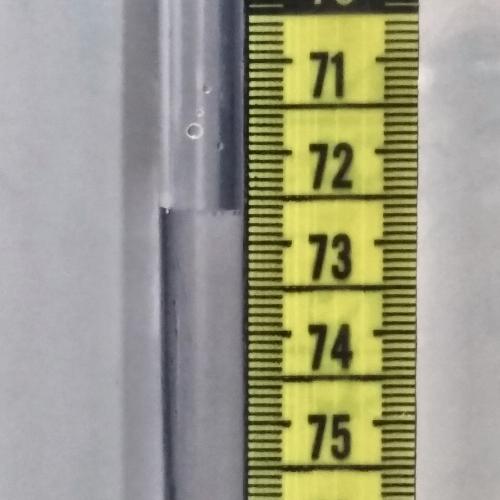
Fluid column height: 72.6 cm